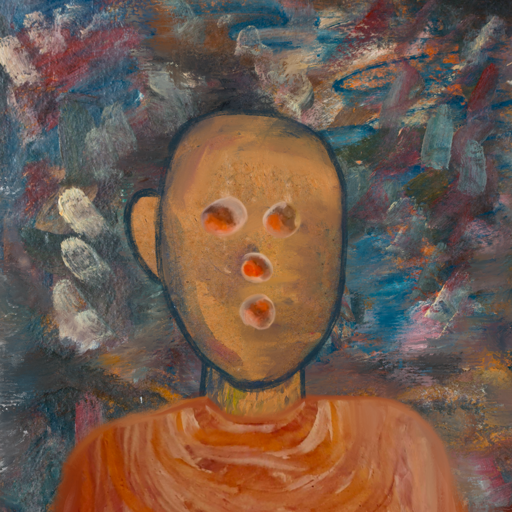
Background: Boggyland, Head And Neck Front: In_The_Sun, Face Front: Rupkatha, Bust: Pious_Lady, Hair Front: Blank, Head Accessory: Blank, Second Necklace: Blank, Necklace: Blank, Baby: Blank